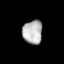
Tissue: prostate
Cell type: Epithelial cells
Senescence score: 0.2825
Nuclear area (px): 458
Mean DAPI intensity: 181.092